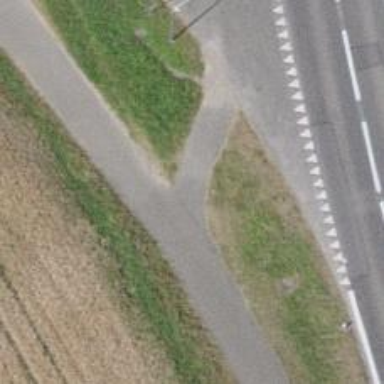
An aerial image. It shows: Cycleway.